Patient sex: F
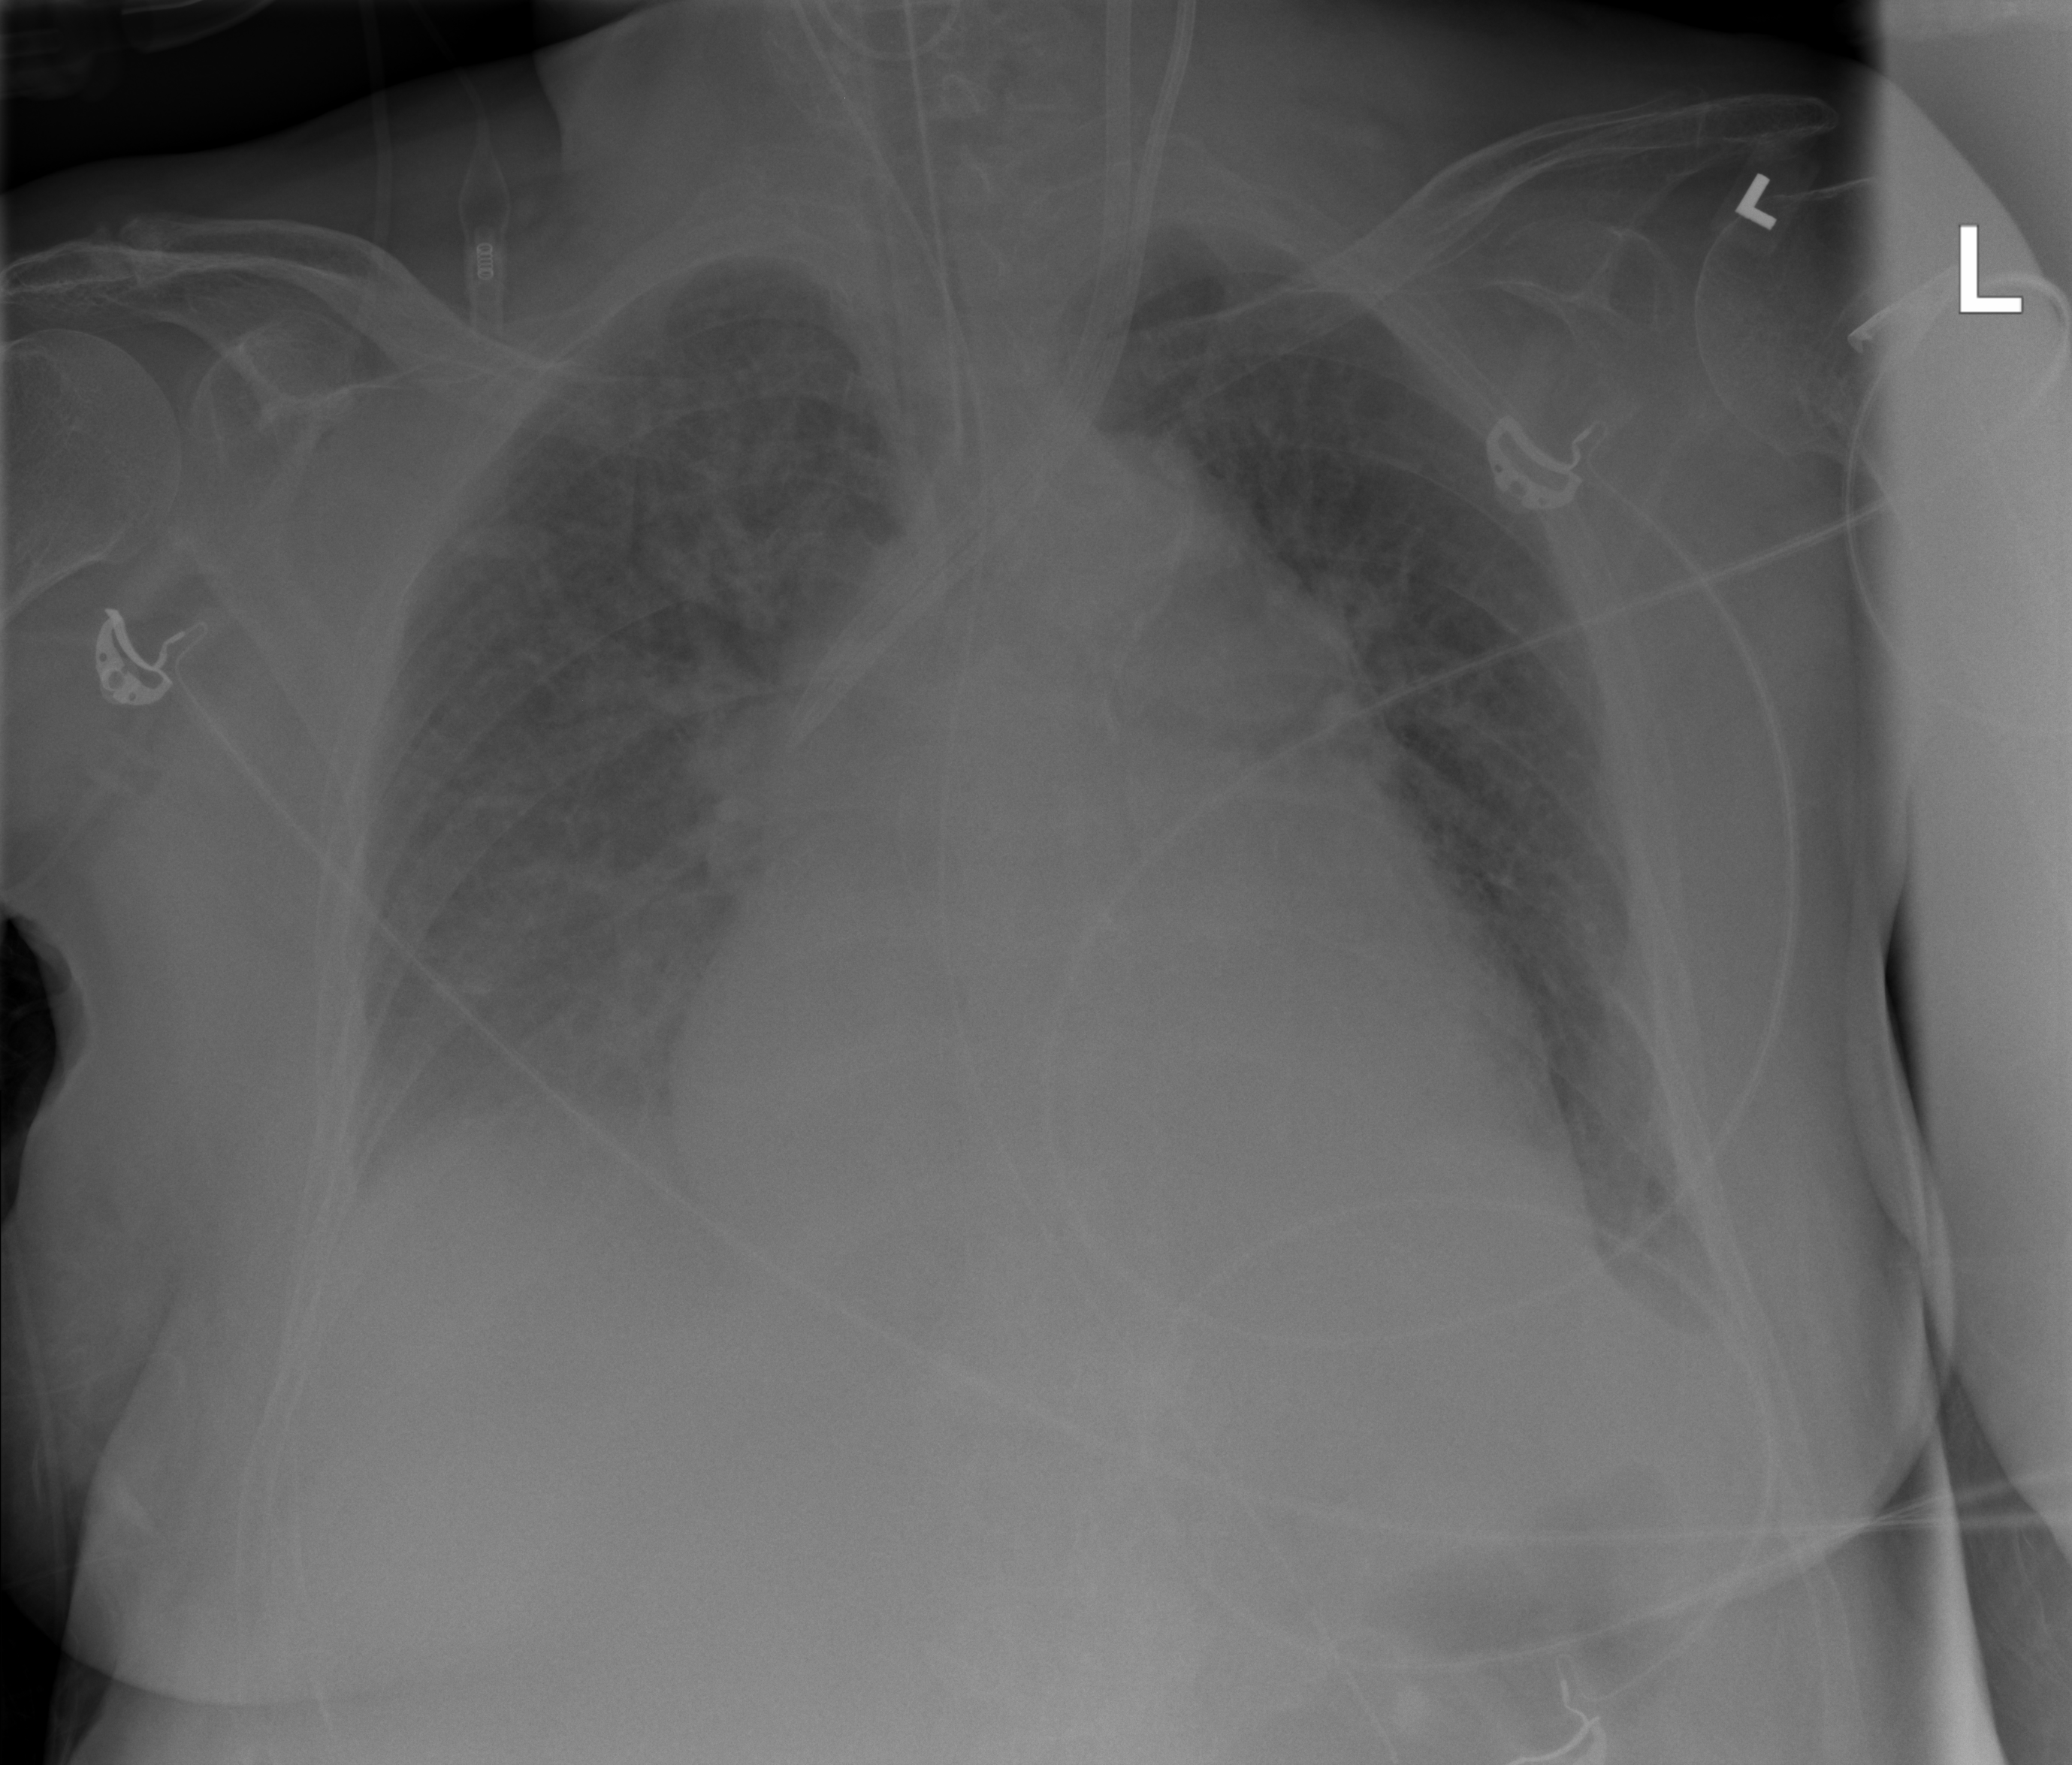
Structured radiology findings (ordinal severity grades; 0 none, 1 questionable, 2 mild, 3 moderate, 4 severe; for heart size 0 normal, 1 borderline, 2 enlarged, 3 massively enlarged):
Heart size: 3
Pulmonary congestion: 3
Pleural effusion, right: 2
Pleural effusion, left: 1
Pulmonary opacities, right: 2
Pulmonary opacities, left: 2
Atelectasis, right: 2
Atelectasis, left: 2